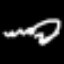
Label: squiggle